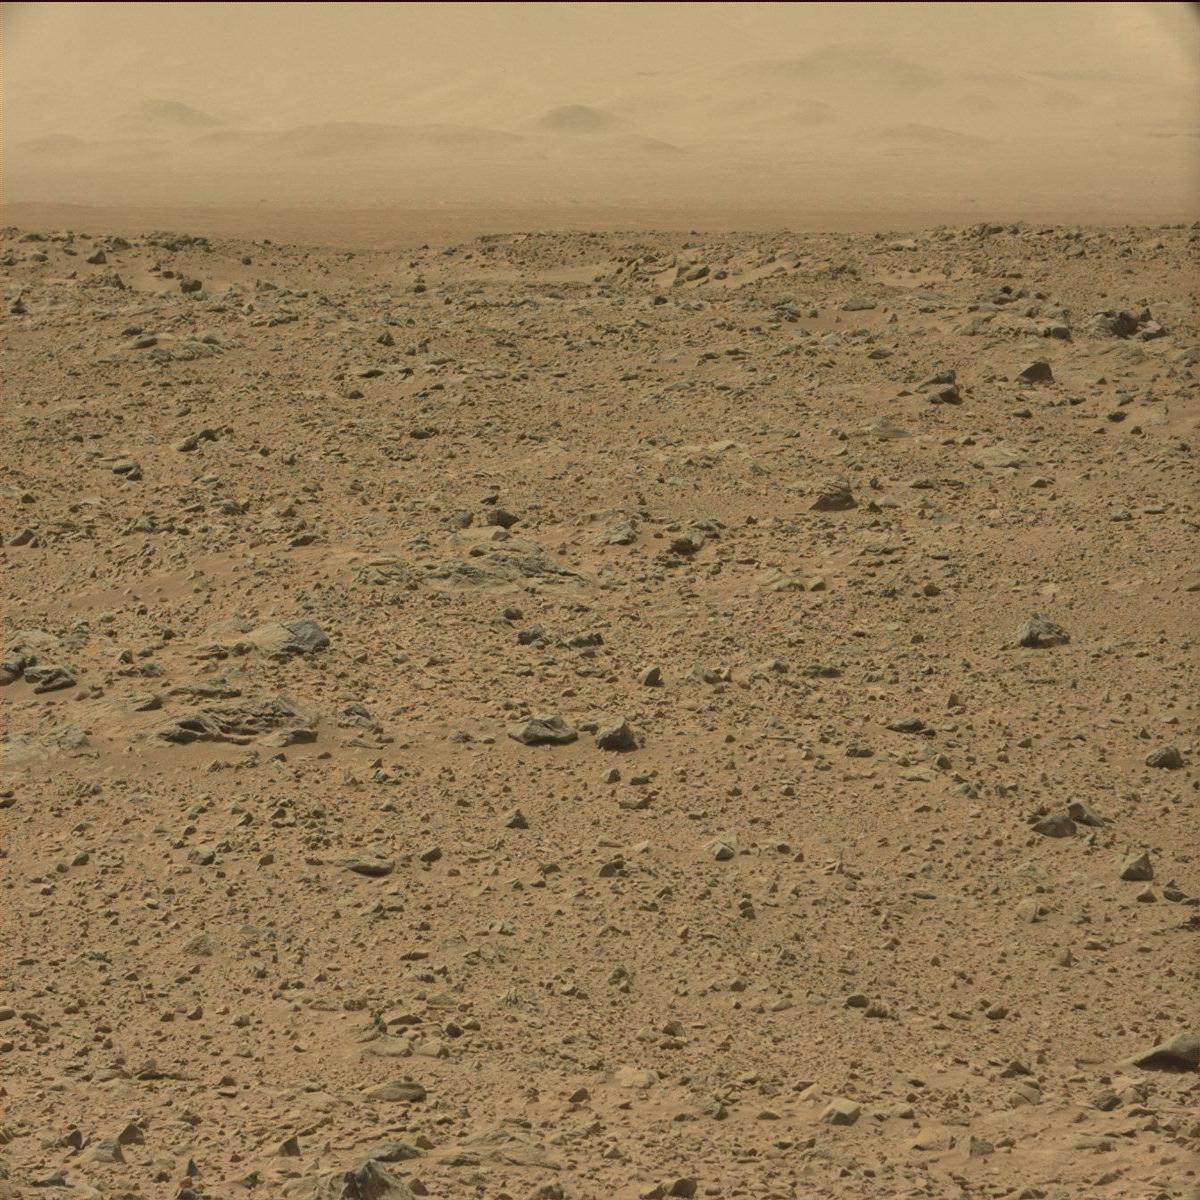
Terrain classes present: Bedrock, Ridge, Sand / Soil